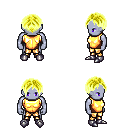
a pixel art fantasy rpg character, male body template, dark elf, purple skin, gold chest armor, gold greaves, gold parted hairstyle, metal boots, four views (front, back, left, right), 2x2 character sprite sheet, small pixel art, hard edges, no anti-aliasing